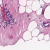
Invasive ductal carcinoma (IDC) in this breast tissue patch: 0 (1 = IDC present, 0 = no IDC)